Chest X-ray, AP view. Patient: 81 years old, sex F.
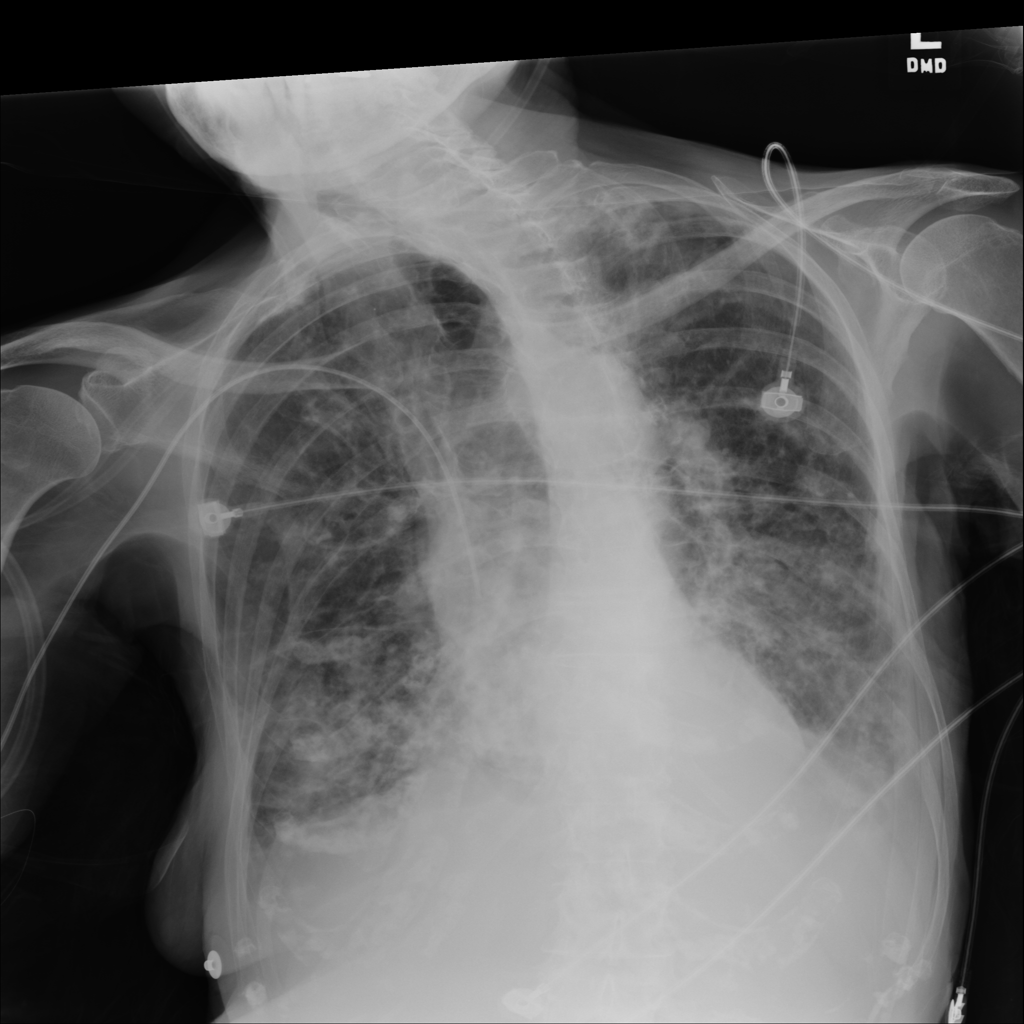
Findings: Consolidation